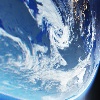
Label: cloud